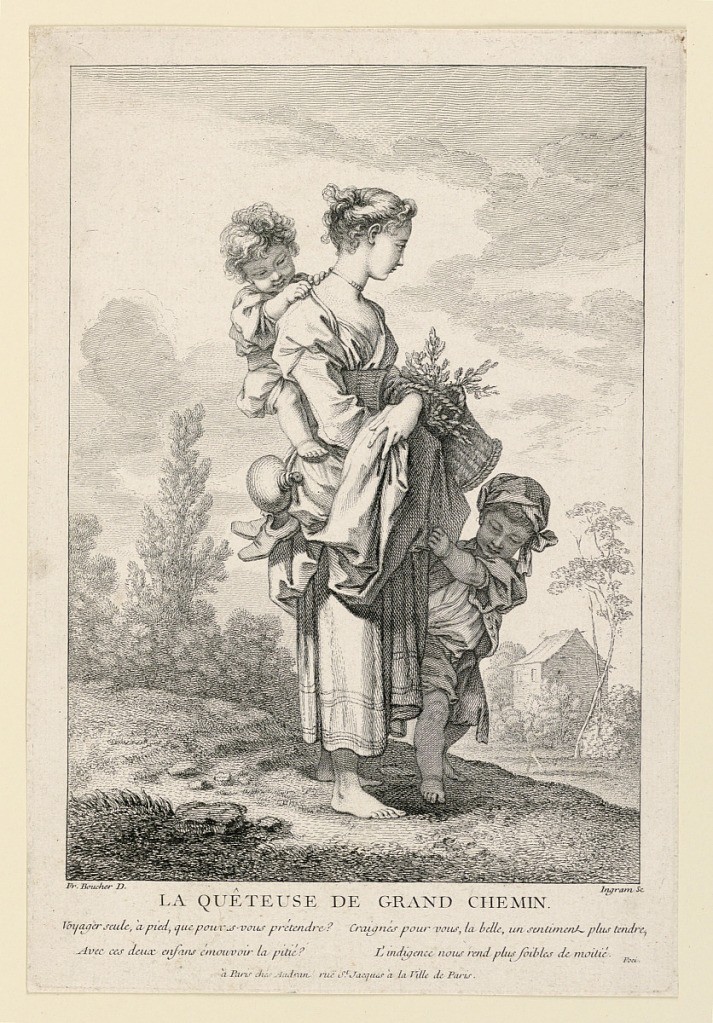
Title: La Quêteuse de Grand Chemin
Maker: John Ingram, British, 18th century
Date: after 1755
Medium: Engraving on paper
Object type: Print
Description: A barefooted peasant girl stands in a landscape, with a child on her back and another stands beside her, clutching at her garments. She holds a basket of greens in her arms.